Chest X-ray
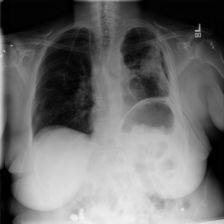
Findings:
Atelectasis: negative
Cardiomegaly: negative
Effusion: negative
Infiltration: negative
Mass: negative
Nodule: negative
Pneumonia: negative
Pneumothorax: negative
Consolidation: negative
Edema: negative
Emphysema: negative
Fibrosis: negative
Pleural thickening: negative
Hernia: negative